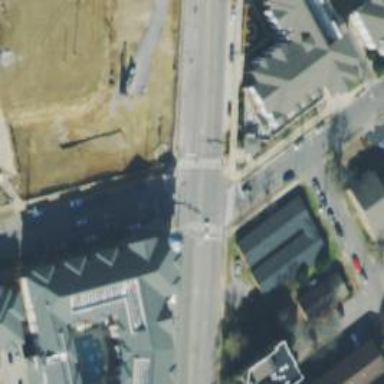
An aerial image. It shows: Marked road crossing.